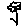
Label: flower